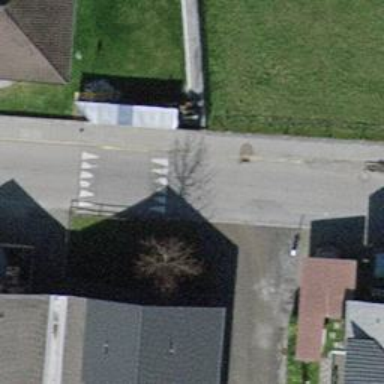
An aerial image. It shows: Traffic calming hump on the road.